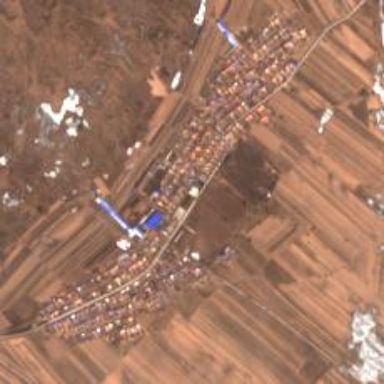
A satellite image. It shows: Village area.